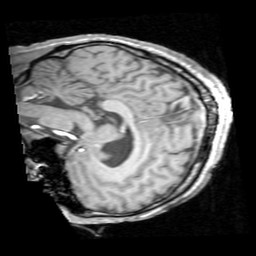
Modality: T1w
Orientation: sagittal
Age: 23
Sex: male